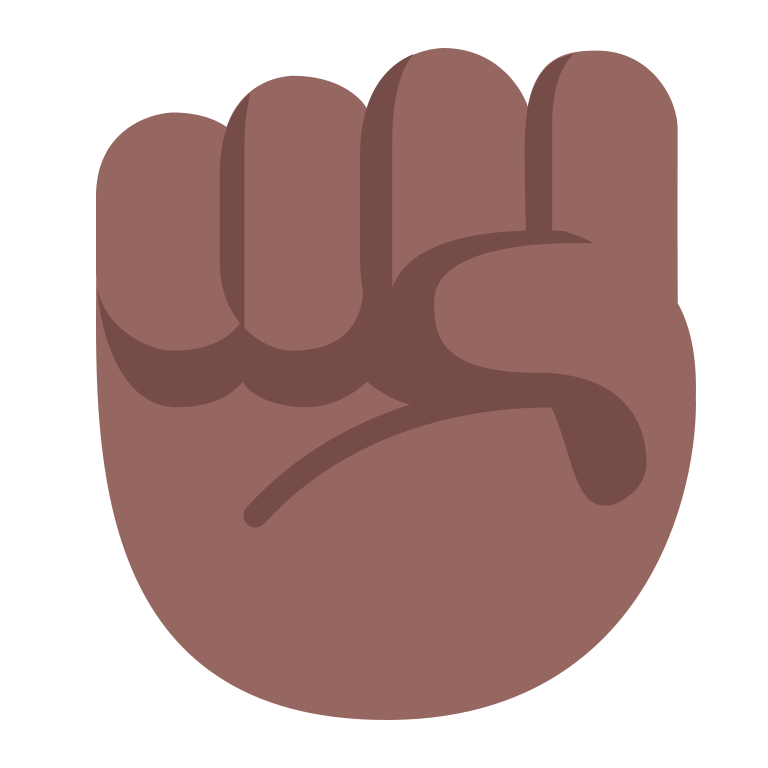
raised fist flat  dark